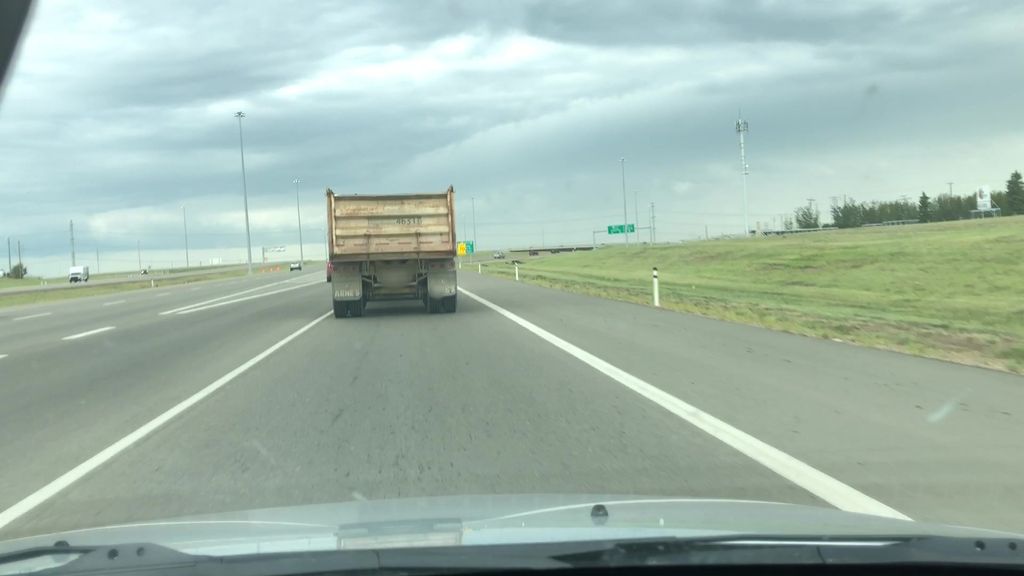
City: edmonton